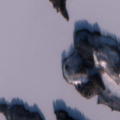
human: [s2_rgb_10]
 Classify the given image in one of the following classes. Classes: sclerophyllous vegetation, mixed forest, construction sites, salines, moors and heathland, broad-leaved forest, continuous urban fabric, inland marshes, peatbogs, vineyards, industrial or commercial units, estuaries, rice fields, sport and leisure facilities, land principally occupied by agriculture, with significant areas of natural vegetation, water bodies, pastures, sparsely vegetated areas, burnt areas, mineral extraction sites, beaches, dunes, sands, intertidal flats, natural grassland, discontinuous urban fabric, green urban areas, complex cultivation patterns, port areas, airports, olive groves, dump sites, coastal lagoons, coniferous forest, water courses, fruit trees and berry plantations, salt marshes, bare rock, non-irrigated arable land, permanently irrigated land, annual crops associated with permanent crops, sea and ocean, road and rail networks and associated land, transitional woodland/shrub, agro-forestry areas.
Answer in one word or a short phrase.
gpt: broad-leaved forest, coniferous forest, water bodies